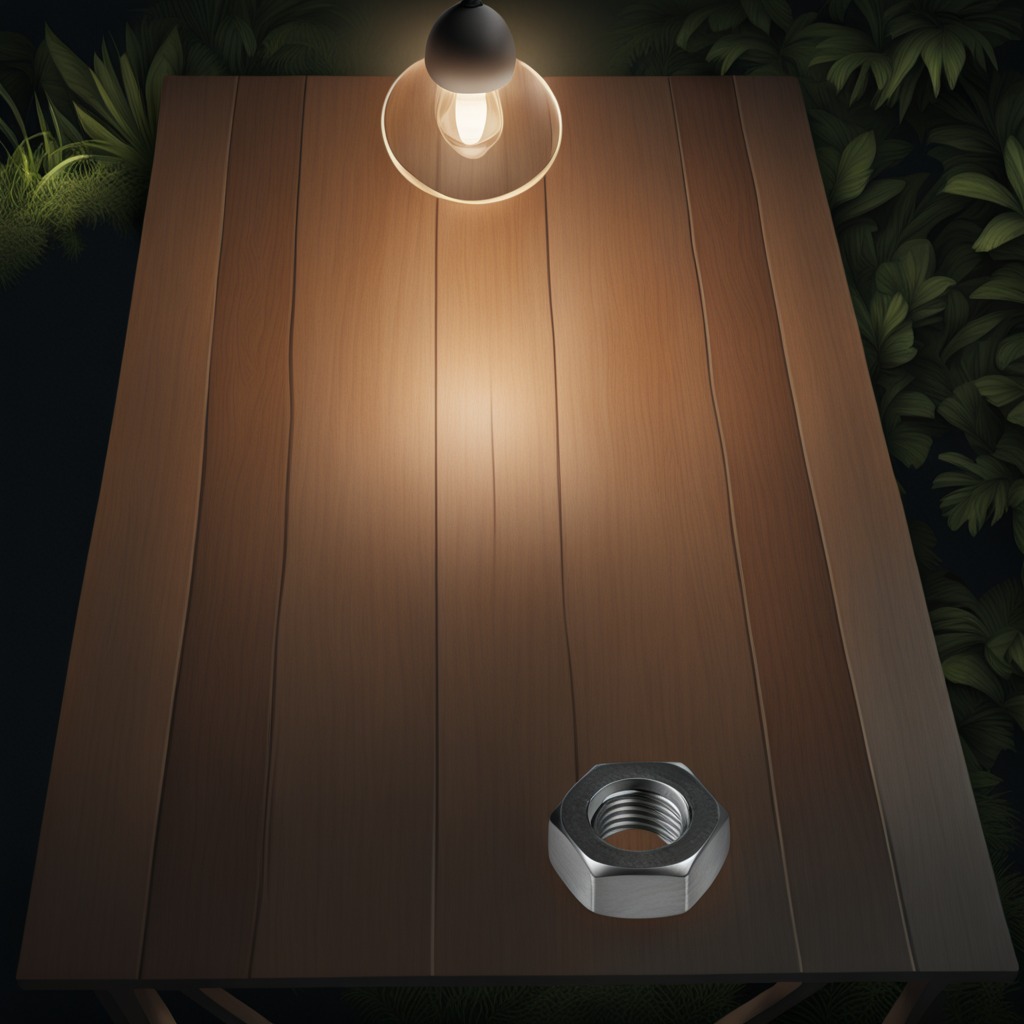
A metal nut is lying on the wooden table inside a jungle field workshop tent at night.